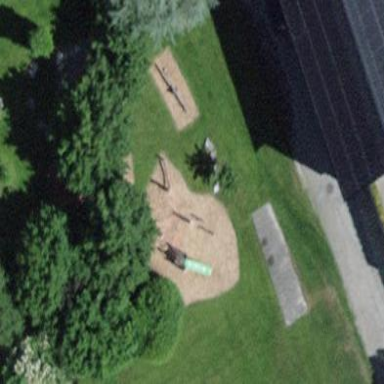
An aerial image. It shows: Playground area for leisure activities on the land.